Question: I wanna have a simple wordpress theme like this:

I created this in photoshop so i can show you.
How can i make this ? I just wanna have a Title and the posts shown as thumbnails.
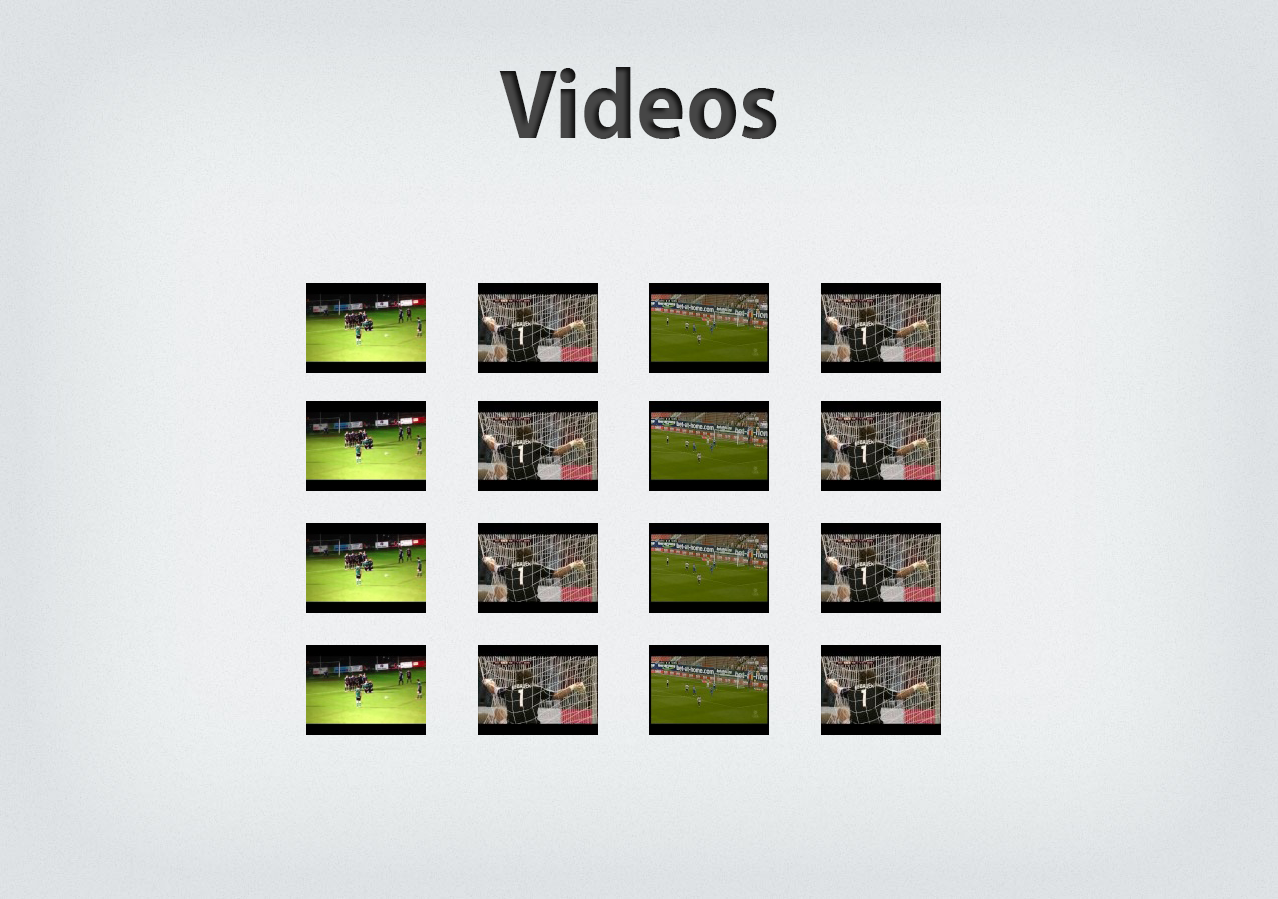
Answer: hello you can learn wordpress design from here :-
<URL>
or
<URL>
But i will suggest you to buy premium theme
<URL>
or
search free theme from here
<URL>
If you creating theme by own i will suggest you to ask exact problem where you stuck.
here is code which you need to add the code in index.php
'''
<?php if ( have_posts() ) : ?>
<?php /* Start the Loop */ ?>
<?php while ( have_posts() ) : the_post(); ?>
<div class="post box">
<h2><?php the_title(); ?></h2>
<a href="<?php the_permalink(); ?>"><?php the_post_thumbnail(array(215,152), array('class' => 'thumbnail')); ?></a>
</div>
<?php endwhile; ?>
<div class="navigation">
<?php posts_nav_link(' ','<img src="'.get_template_directory_uri().'/images/prevl.png" alt="Next" border="0" class="left" align="right" />','<img src="'.get_template_directory_uri().'/images/nextl.png" alt="Next" border="0" align="right" class="right" />'); ?> </div>
<?php endif; ?>
'''
thankyou